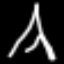
Label: The Eiffel Tower